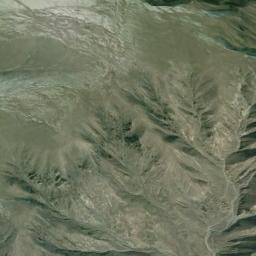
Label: mountain